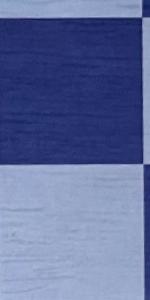
Label: Empty